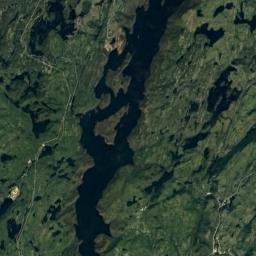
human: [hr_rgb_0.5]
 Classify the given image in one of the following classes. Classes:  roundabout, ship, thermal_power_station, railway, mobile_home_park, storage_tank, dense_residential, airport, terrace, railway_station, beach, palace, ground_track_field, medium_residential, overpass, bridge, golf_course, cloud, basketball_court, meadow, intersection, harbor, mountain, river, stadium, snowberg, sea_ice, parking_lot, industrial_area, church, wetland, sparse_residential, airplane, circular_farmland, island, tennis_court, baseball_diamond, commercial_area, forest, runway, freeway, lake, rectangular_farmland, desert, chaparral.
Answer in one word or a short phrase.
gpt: wetland